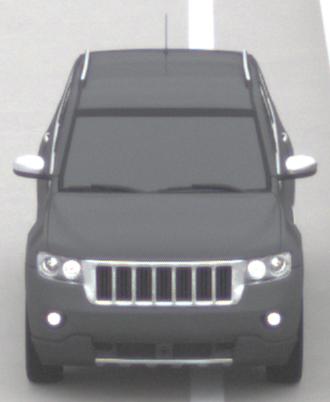
Make: Jeep
Model: Grand Cherokee
Detailed model: WK2
Model produced from: 2010
Model produced until: 2021
Doors: 5
Color: gray
Road condition: dry road
Daytime: midday
Contrast: low contrast